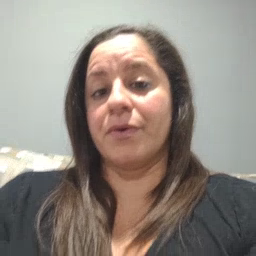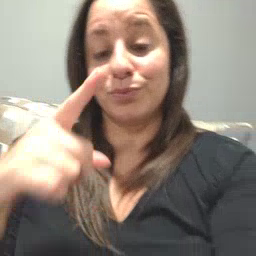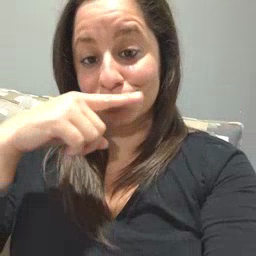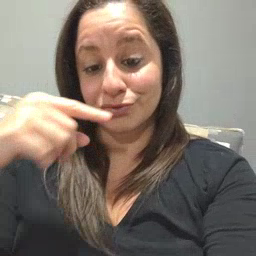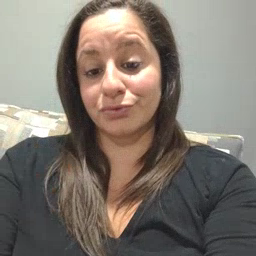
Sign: toothbrush